Field crop: maize
Growth stage: 2
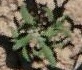
Species: atriplex